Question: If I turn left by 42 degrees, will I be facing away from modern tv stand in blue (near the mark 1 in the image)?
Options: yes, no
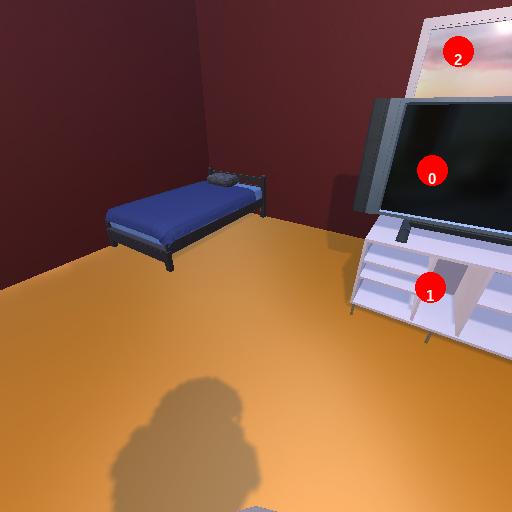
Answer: yes